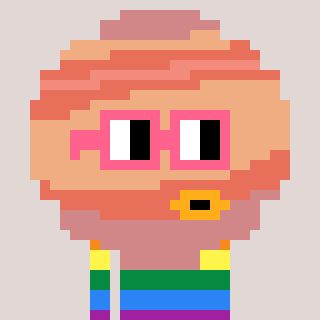
a pixel art character with square pink glasses, a jupiter-shaped head and a darkbrown-colored body on a warm background